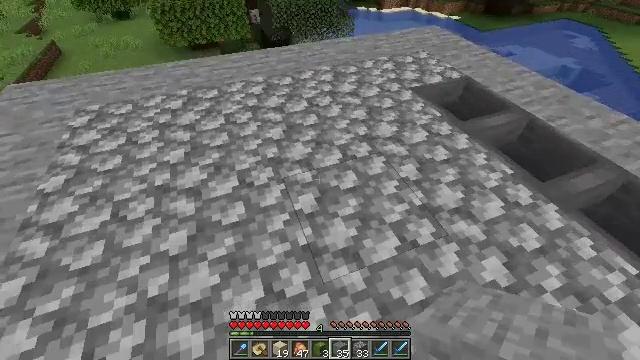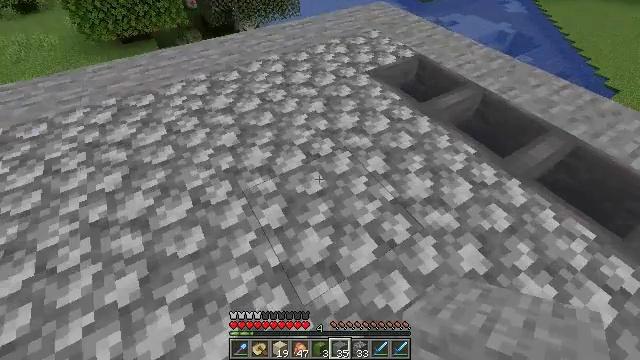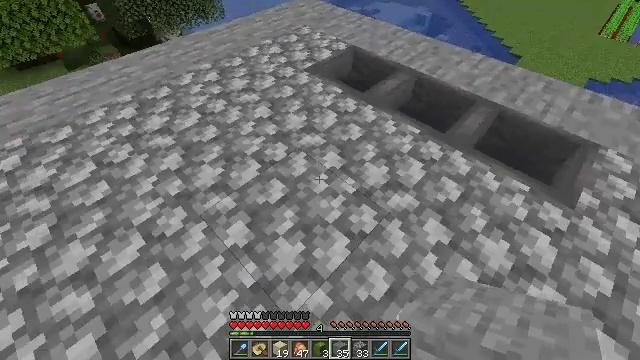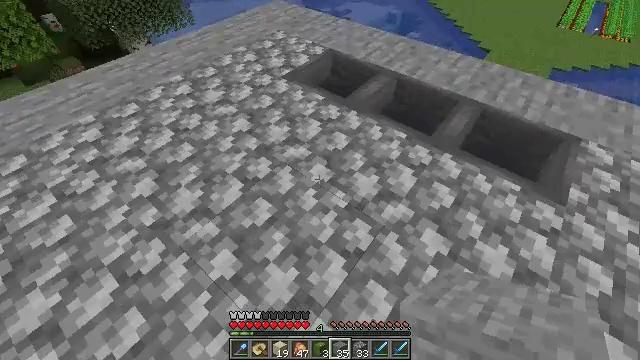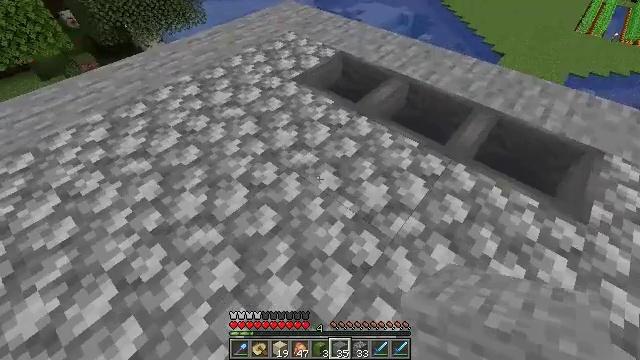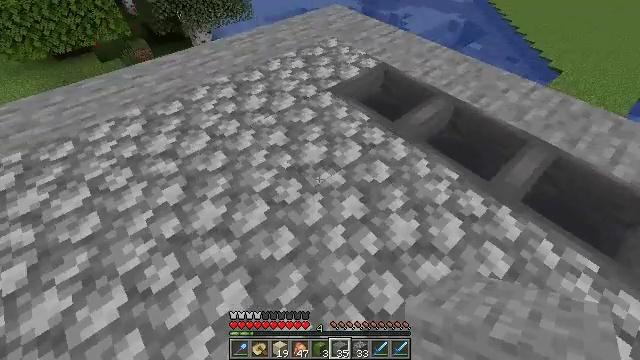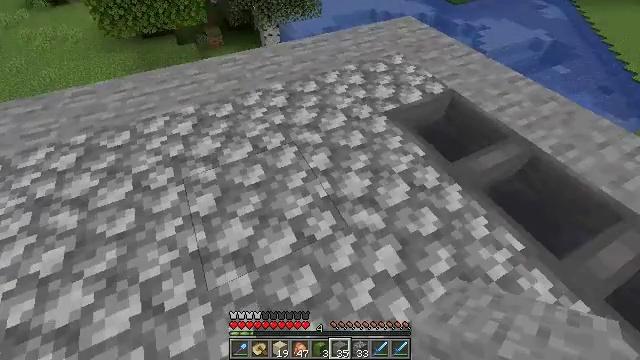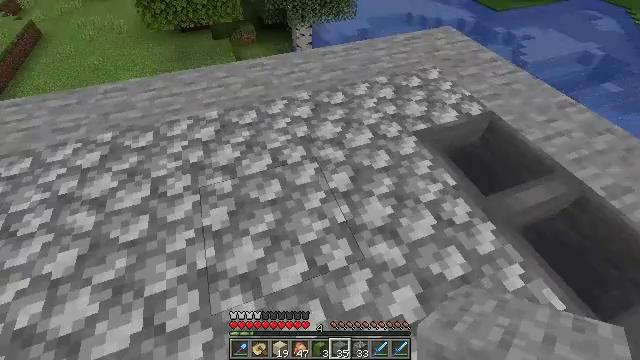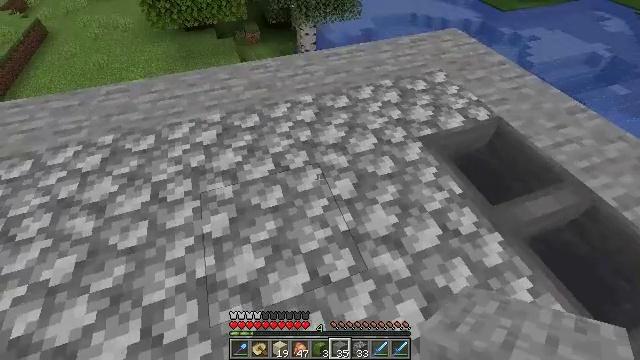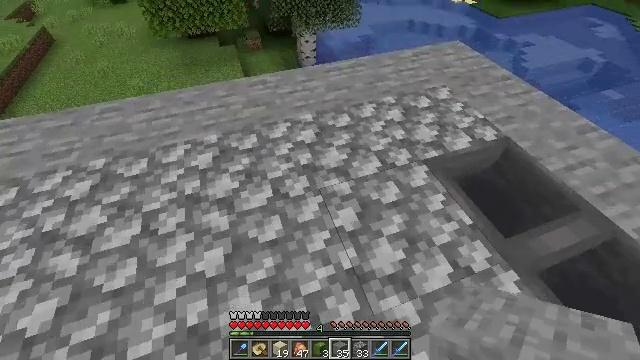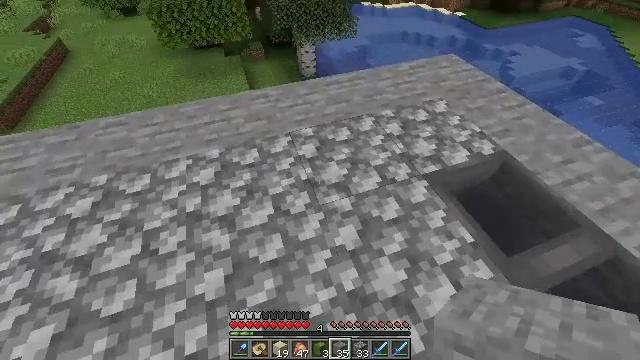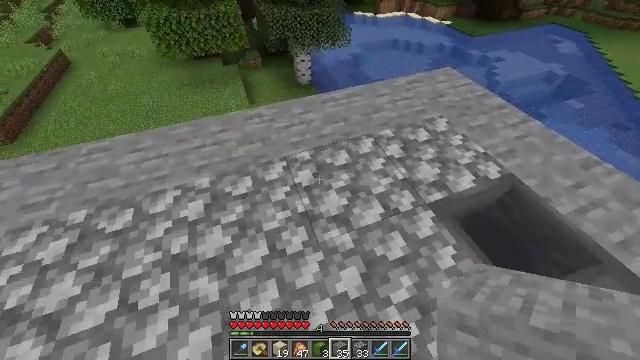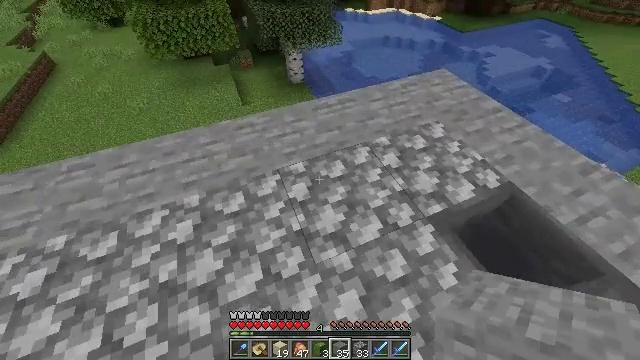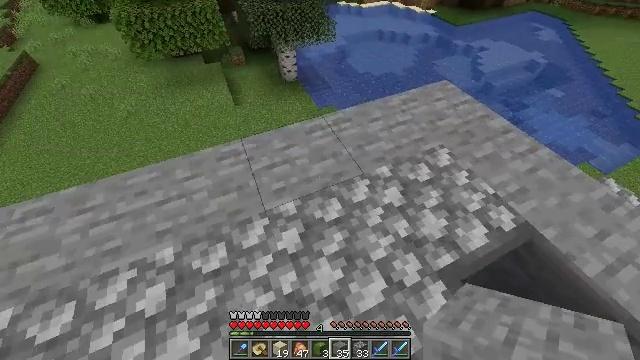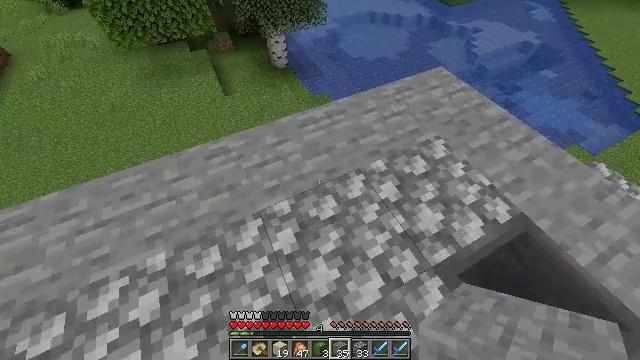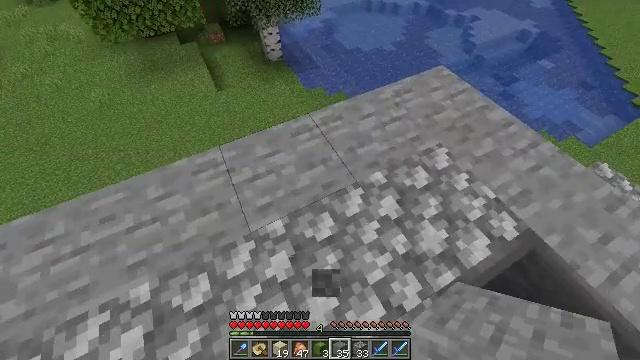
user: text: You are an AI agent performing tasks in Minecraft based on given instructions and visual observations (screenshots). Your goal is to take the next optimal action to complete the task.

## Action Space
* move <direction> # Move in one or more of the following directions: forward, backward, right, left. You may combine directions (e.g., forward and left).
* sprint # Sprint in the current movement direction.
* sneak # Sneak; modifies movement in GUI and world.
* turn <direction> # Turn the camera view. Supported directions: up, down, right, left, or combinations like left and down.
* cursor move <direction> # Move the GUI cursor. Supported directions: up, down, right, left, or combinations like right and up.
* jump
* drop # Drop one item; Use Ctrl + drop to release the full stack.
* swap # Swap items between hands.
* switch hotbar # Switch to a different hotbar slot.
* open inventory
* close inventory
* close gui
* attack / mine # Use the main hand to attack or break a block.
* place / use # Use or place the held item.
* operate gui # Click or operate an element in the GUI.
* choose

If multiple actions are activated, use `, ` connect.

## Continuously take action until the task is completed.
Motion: motion action
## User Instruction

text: Clear the sweet berry bush to collect the sweet berries.
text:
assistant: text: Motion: move forward, turn right and down
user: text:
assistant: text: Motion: turn right
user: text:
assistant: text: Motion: move forward, turn right
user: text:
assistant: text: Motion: move forward, turn left
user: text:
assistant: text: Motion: move forward, turn left
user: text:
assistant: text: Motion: move forward, turn left
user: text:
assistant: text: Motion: move forward, turn left
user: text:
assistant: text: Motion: move forward, sprint
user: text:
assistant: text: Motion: move forward, sprint
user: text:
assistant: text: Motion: move forward, sprint
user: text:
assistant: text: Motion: move forward, turn right
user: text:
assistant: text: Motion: move forward, turn right
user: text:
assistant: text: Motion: move forward, turn right and down
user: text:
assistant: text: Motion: move forward, sprint, turn right and down
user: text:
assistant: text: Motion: move forward, sprint, turn right and down
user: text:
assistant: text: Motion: move forward, sprint, turn down
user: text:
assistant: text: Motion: move forward, sprint, turn down
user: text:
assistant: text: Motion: move forward, turn left and down
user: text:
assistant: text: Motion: move forward, turn left
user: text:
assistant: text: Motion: move forward, turn left and down
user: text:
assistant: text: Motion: turn down
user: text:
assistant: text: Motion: turn down
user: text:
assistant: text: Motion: no_op
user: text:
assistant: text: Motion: no_op
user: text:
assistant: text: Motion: turn right
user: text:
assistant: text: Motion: turn right
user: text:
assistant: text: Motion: turn right
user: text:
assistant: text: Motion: turn right
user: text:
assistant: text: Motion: turn right
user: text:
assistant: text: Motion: turn right and up